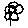
Label: flower